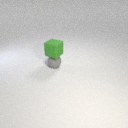
small gray rubber sphere below small green rubber cube